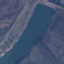
Land use / land cover class: River